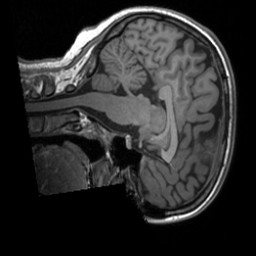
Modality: T1w
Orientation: sagittal
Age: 20
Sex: female
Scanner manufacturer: siemens
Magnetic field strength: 3 T
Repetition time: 1.9 s
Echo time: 0.00226 s